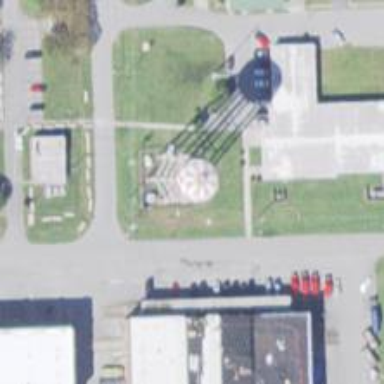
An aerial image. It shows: Water tower that is man-made.